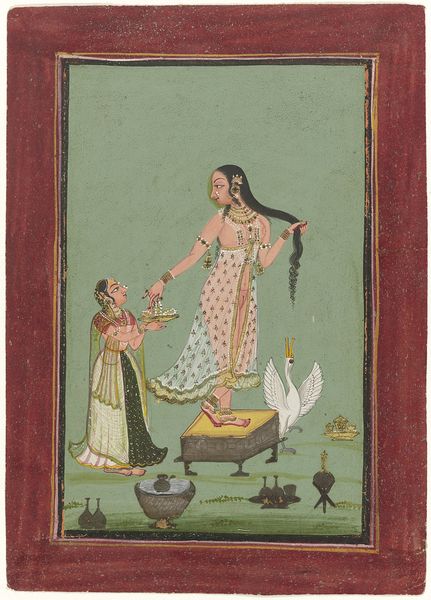
Titel: Dame na bad, met dienares
Standort: Amsterdam
Institution: Rijksmuseum
Schlagwörter: nackt, vogel, baden, frauen, grün, damen, frau, kleid, kleider, schmuck, rot, tanz, flaschen, dienerin, rahmen, teller, bild, gold, haare, lange haare, gewänder, tanzen, perlen, prinzessin, gans, schwan, füsse, tafel, ramen, korb, ankleiden, scham, orient, illustration, reichen, parfum, ostasien, gabe, indien, miniatur, tiegel, nehmen, buchmalerei, persisch, indisch, inder, persich, langhaarig, inderin, inderinnen, nasenring, schuck, inderinen, dierin, hautbemalung